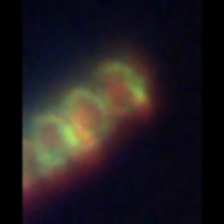
Taxon: Skeletonema
Group: Diatoms